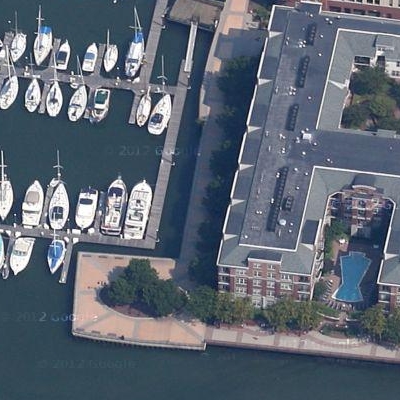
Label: cIndustry